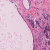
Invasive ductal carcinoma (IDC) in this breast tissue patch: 0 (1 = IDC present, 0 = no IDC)